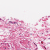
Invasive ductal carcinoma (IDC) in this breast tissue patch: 0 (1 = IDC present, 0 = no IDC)